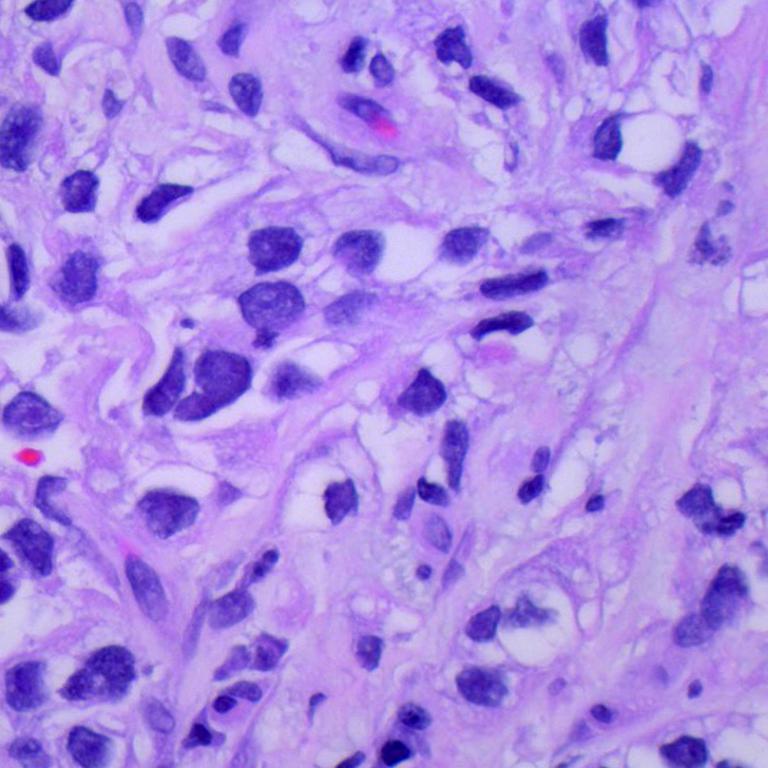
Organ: lung
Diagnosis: adenocarcinomas